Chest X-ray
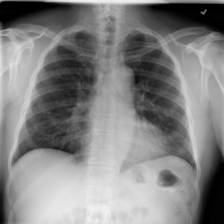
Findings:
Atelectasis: negative
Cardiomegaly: negative
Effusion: negative
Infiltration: negative
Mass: negative
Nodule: negative
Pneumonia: negative
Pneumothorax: negative
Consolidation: negative
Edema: negative
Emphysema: negative
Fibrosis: negative
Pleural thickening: negative
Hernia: negative